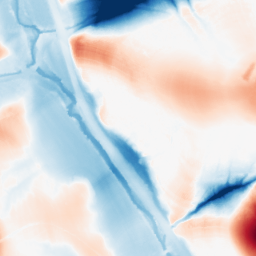
Category: morphological
Decomposition family: tophat_combined
Decomposition parameters: size: 50
Upsampling method: bilinear
Upsampling parameters: scale: 8
Upsampling scale: 8